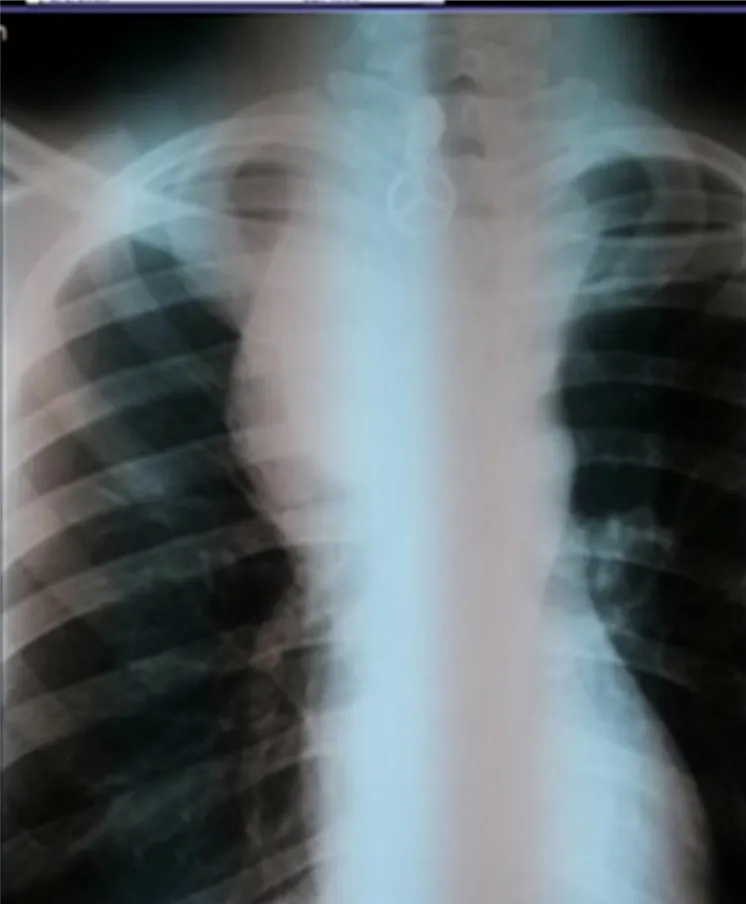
CXR on presentation, showing a huge right paratracheal mass obstructing the airways.
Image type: radiology (x_ray)